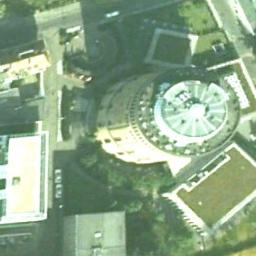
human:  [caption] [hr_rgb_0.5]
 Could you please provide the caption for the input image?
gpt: A circular cathedral with a white patterned roof, Surrounded by buildings and roads and trees with many cars .

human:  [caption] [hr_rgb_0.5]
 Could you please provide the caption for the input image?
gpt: This is a church with lots of open space around it .

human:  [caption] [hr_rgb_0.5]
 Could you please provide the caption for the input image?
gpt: There is a church with a circular roof in the middle of the grass .

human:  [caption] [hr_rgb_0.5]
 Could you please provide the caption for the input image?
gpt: The cylindrical church with a circular dome is surrounded by other buildings .

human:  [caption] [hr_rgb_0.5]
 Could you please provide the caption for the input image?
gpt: A cylinder-shaped church on a lawn beside a white building .